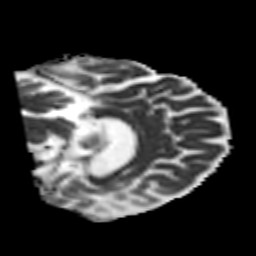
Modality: MD
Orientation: sagittal
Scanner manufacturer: siemens
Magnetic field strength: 3 T
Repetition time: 6.8 s
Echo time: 0.093 s